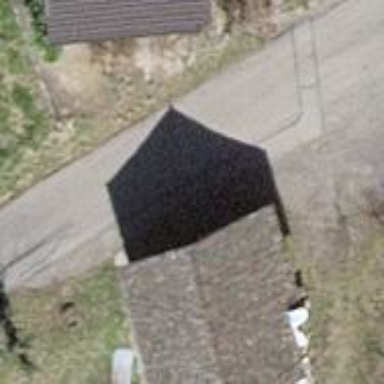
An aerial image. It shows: Garage building.